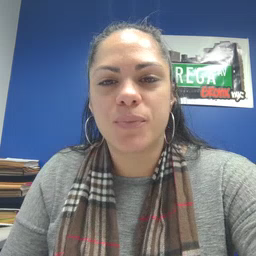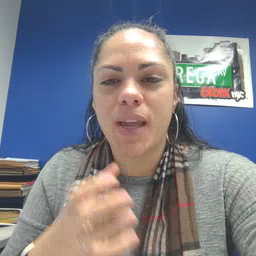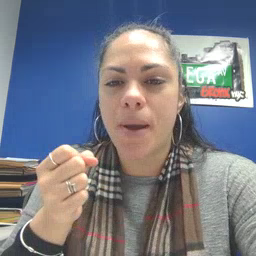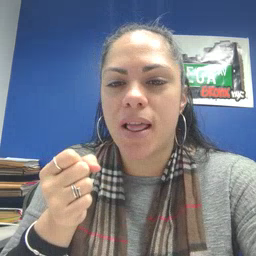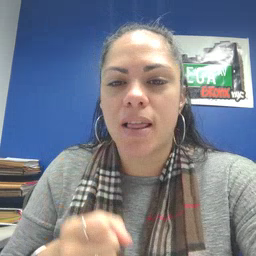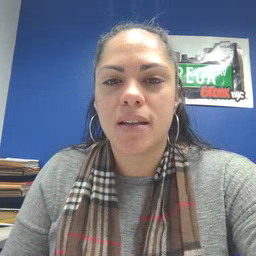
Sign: milk